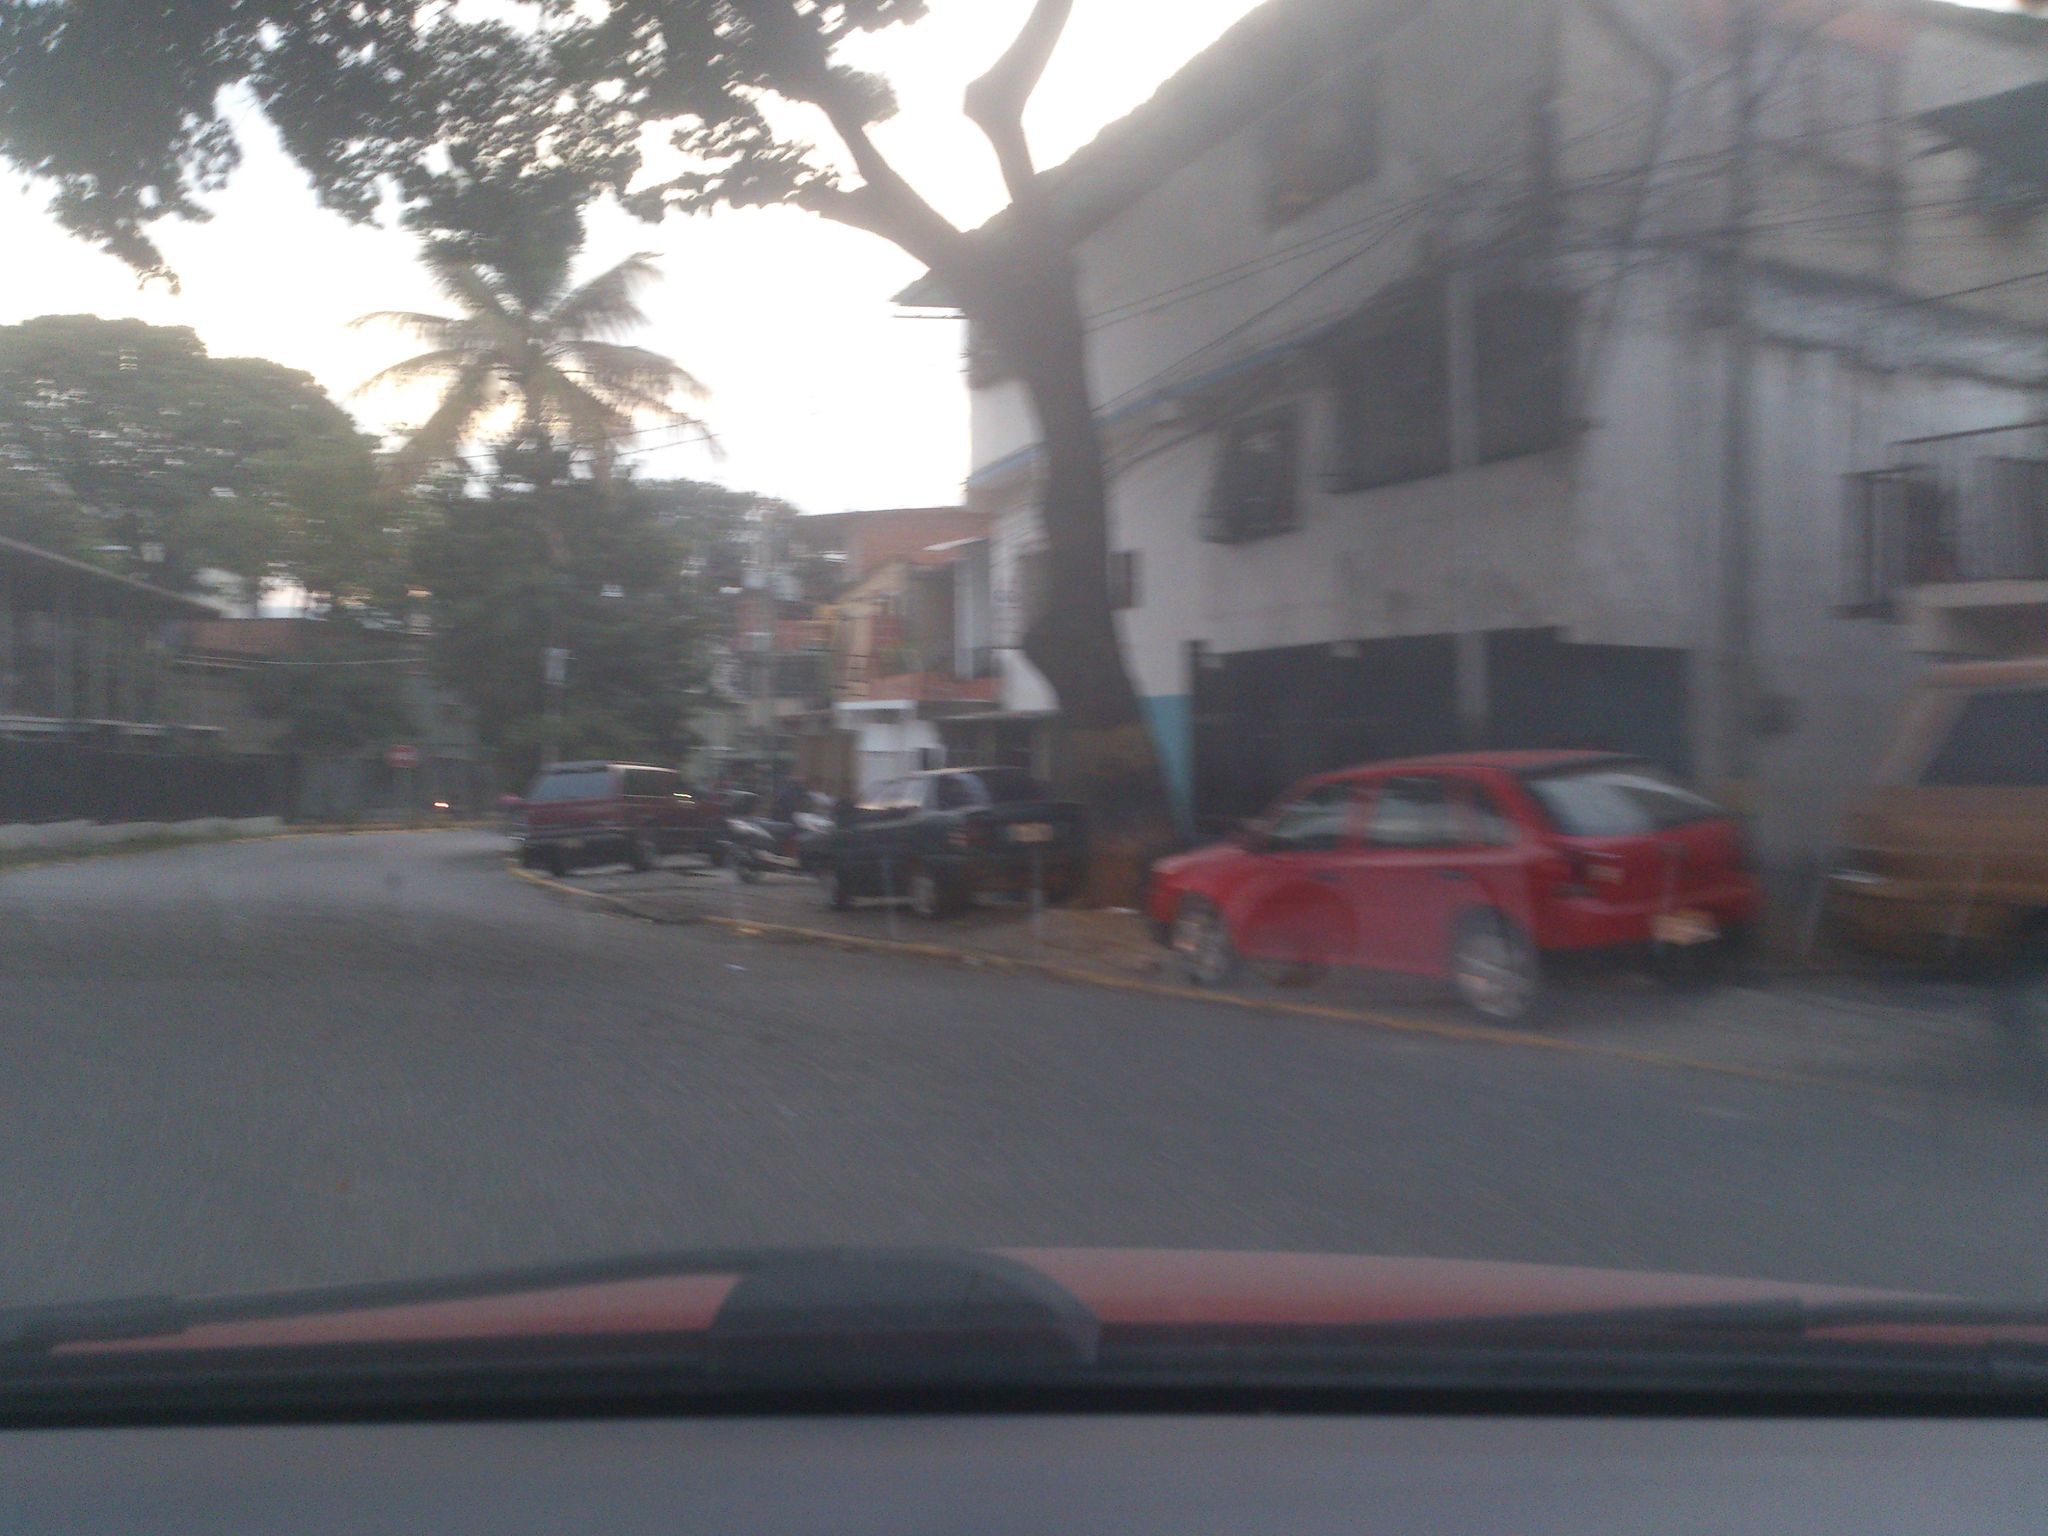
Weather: rainy
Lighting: day
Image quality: slightly poor
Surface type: driving surface
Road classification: motorway, motorway_link
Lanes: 2, 3
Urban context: urban centre
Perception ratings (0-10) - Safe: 1.48, Lively: 7.57, Beautiful: 1.84, Boring: 1.83, Depressing: 5.32, Wealthy: 3.02